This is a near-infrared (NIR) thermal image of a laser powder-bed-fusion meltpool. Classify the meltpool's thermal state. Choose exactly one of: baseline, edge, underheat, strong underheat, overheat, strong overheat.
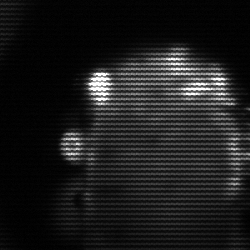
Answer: baseline